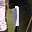
Label: 1